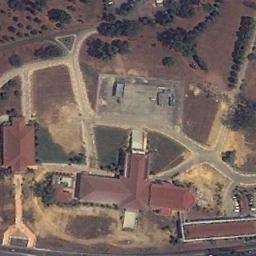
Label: palace